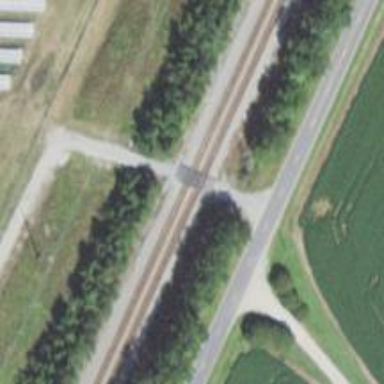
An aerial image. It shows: Level crossing along the railway.